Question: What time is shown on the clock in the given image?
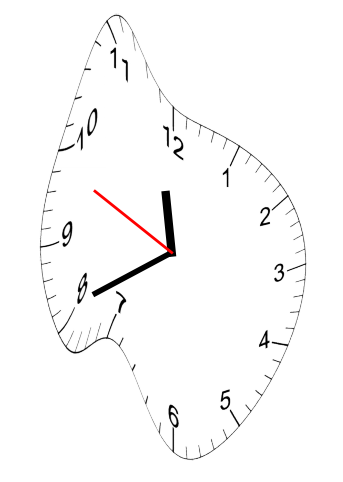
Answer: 11:40:49